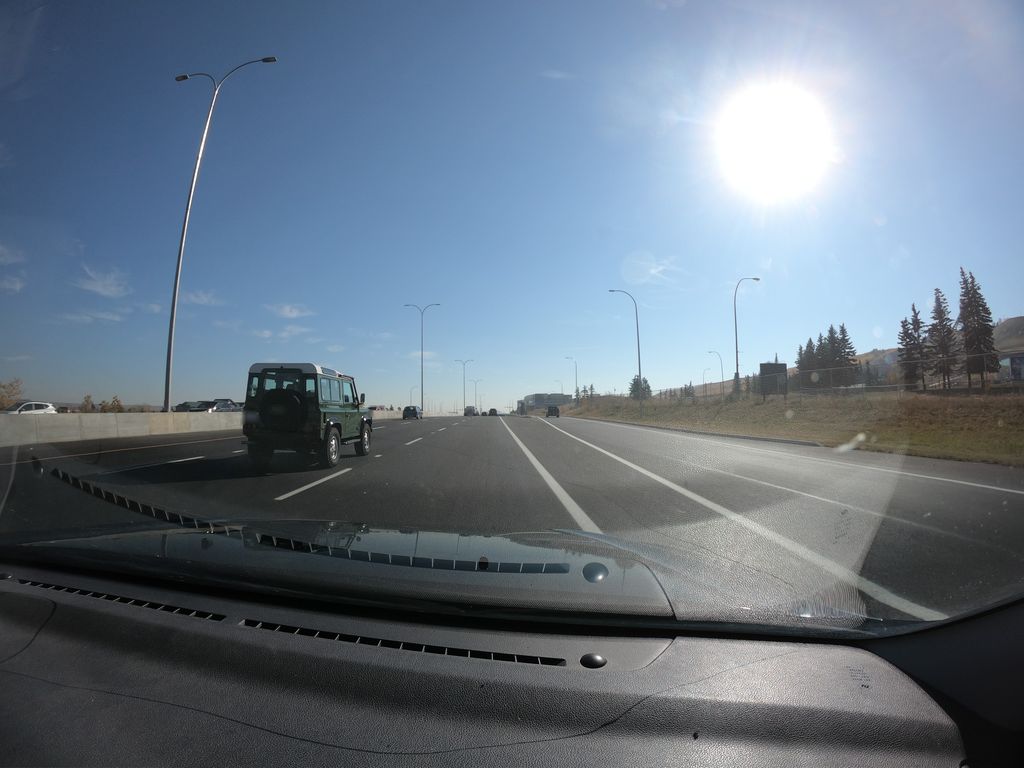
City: calgary